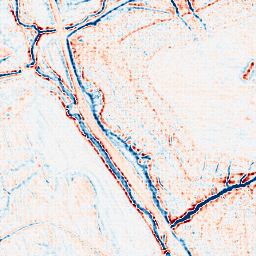
Category: edge_preserving
Decomposition family: bilateral
Decomposition parameters: d: 9
sigma_color: 25
sigma_space: 100
Upsampling method: sinc_hamming
Upsampling parameters: scale: 4
kernel_size: 4
Upsampling scale: 4